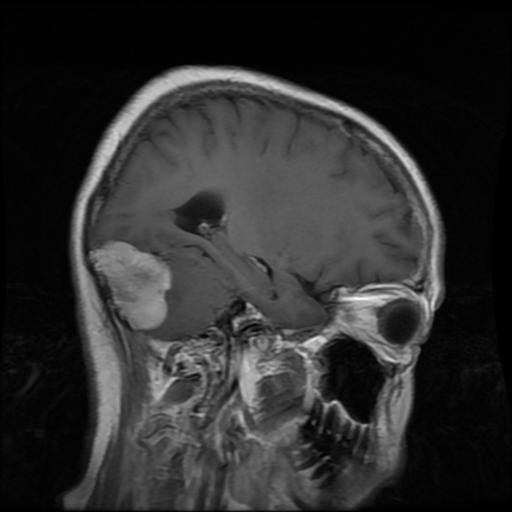
Label: meningioma